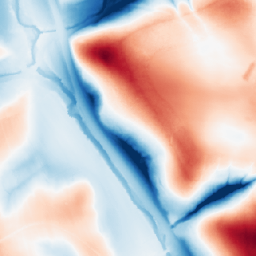
Category: trend_removal
Decomposition family: local_polynomial
Decomposition parameters: window_size: 101
degree: 1
Upsampling method: area
Upsampling parameters: scale: 4
Upsampling scale: 4